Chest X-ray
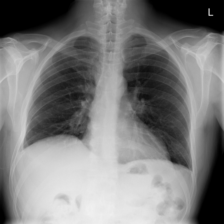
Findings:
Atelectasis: negative
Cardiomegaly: negative
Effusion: negative
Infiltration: positive
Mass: negative
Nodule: negative
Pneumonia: negative
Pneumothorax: negative
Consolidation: negative
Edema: negative
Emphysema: negative
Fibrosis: negative
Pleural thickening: negative
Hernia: negative